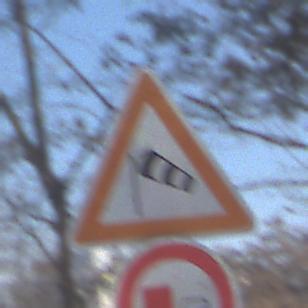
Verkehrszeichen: SeitenwindVonLinks
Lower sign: UeberholverbotKraftfahrzeuge
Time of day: MorningAfternoon
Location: Outdoor (Special)
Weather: Clear
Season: Winter
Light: Natural